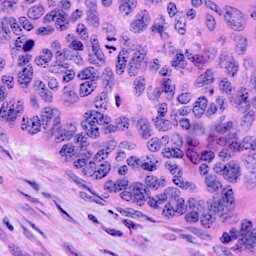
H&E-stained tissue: Cervix